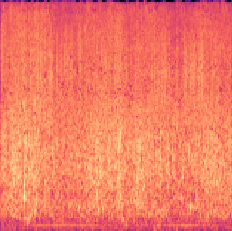
Sound class: Sea waves